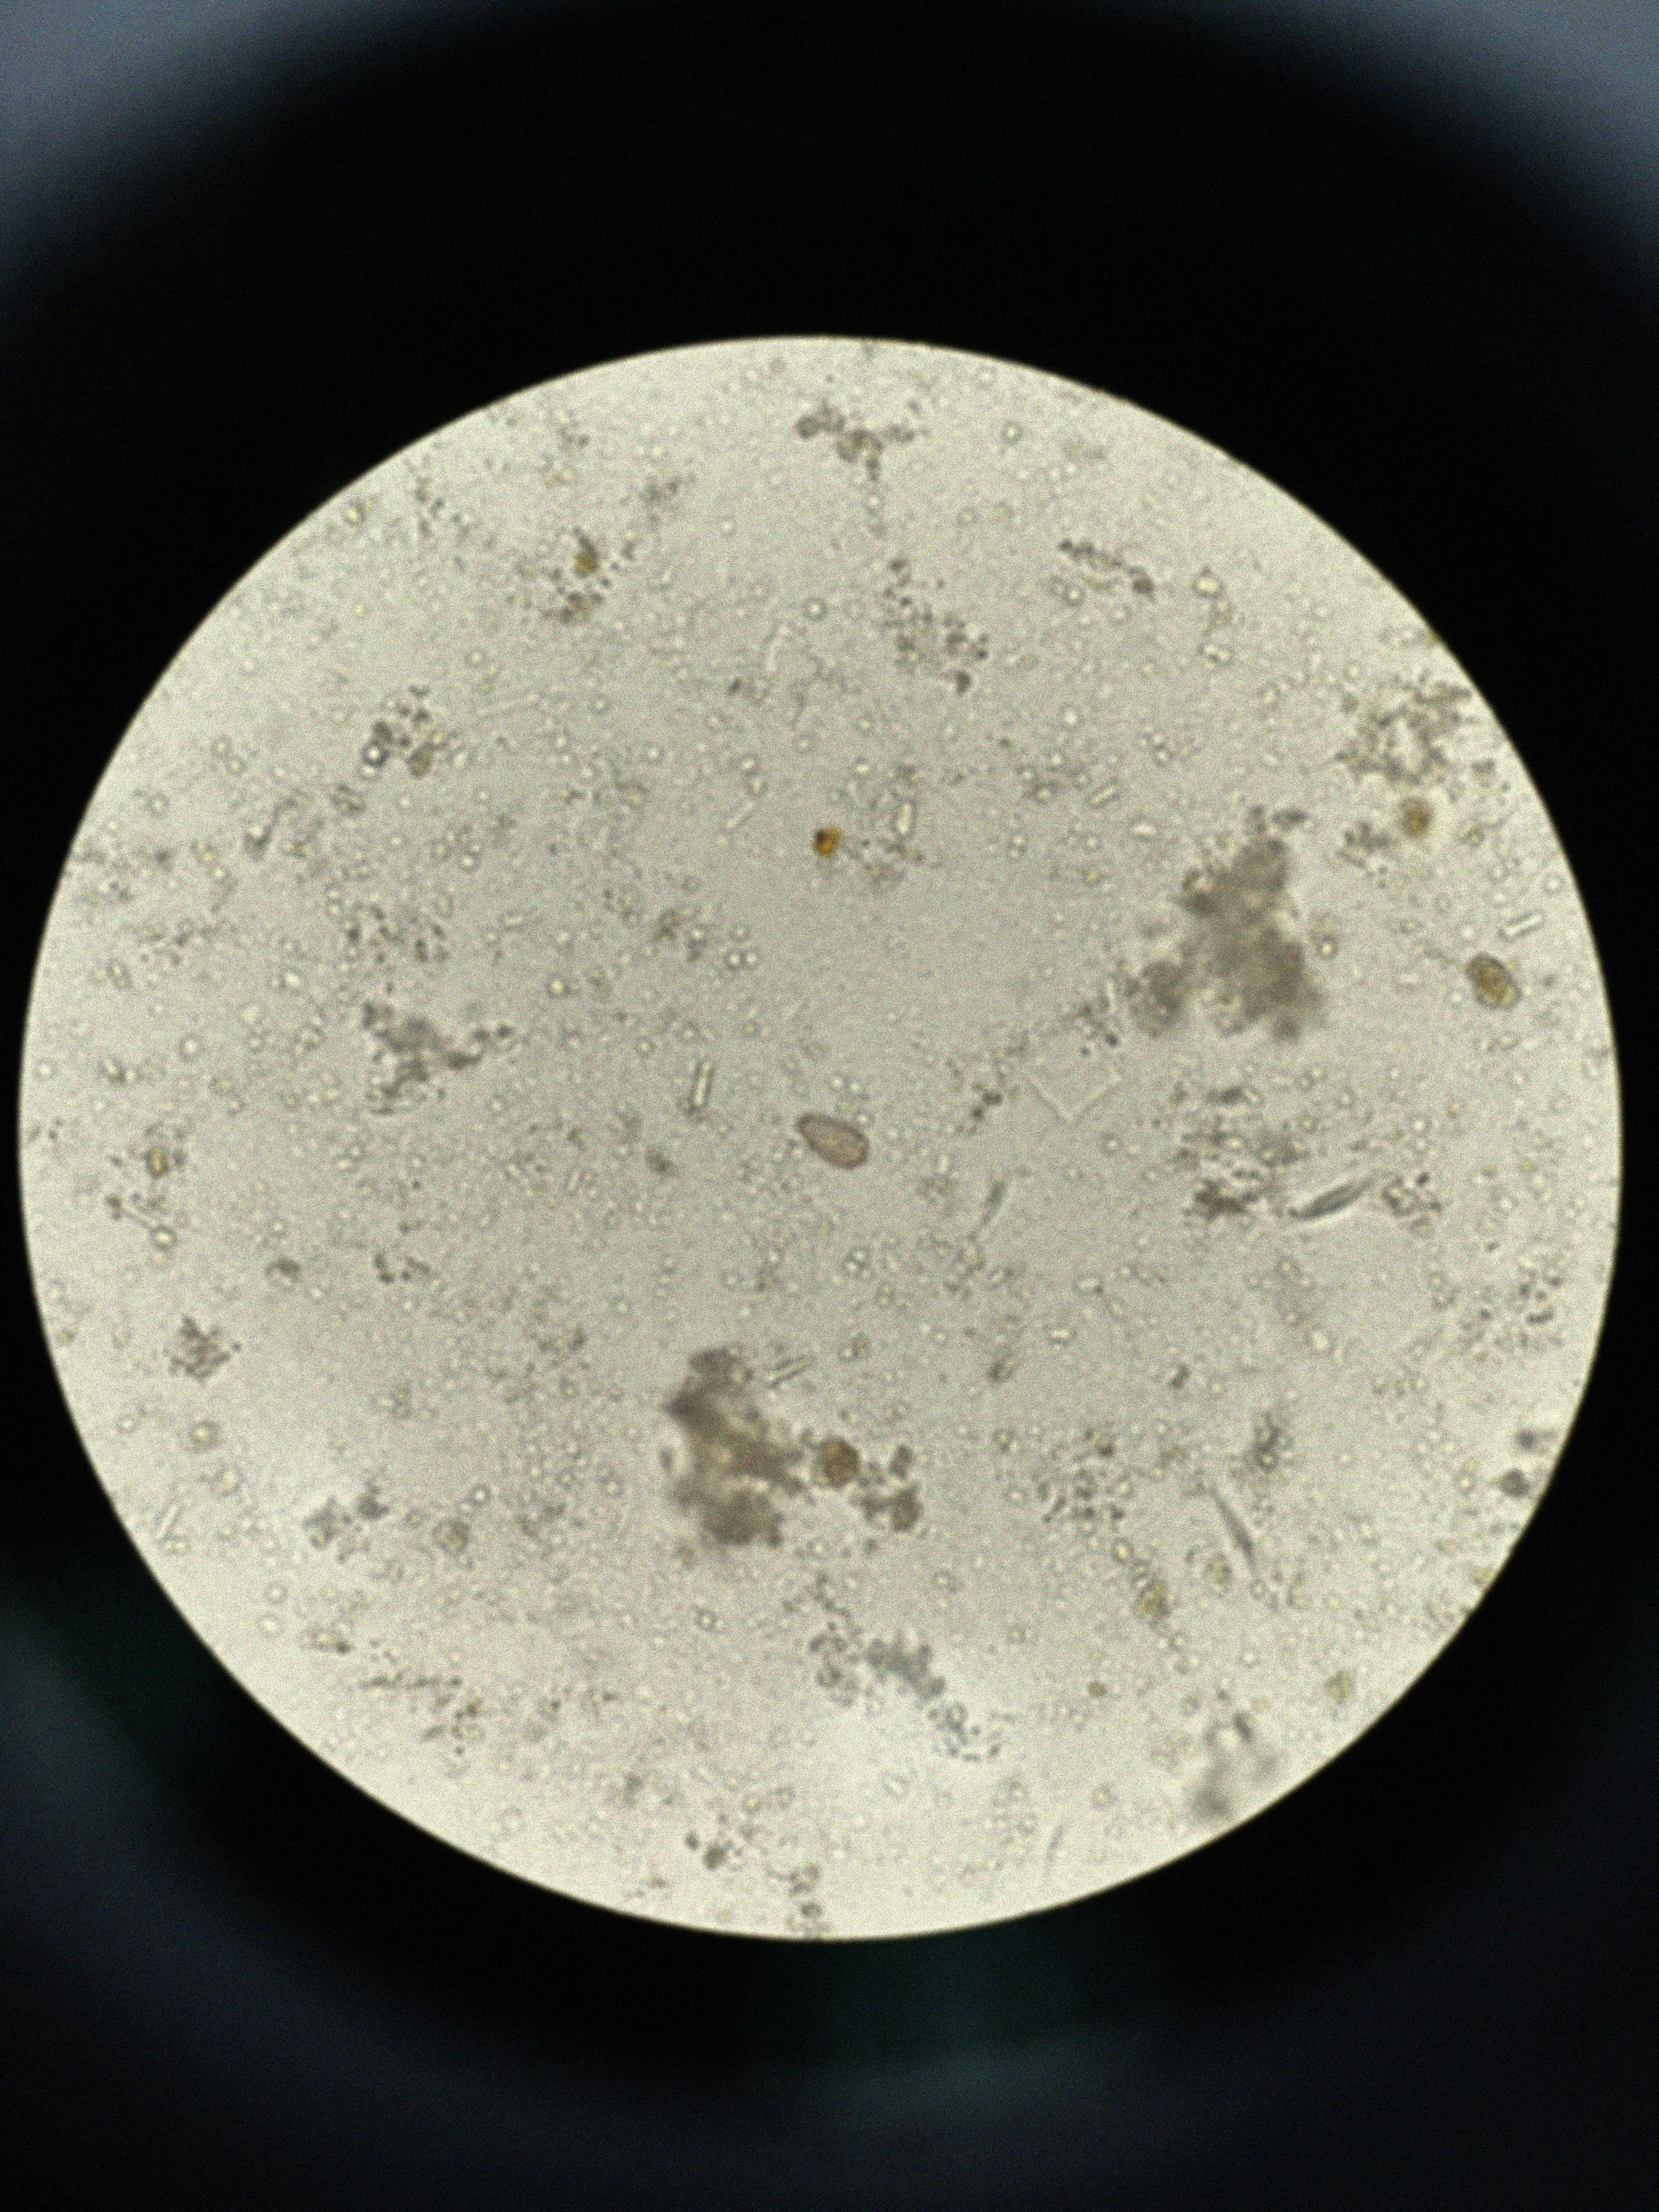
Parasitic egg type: Opisthorchis viverrine